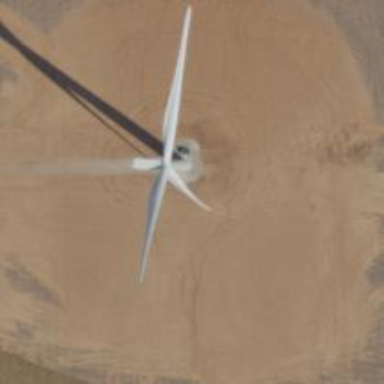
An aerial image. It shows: Wind turbine generator powered by wind.